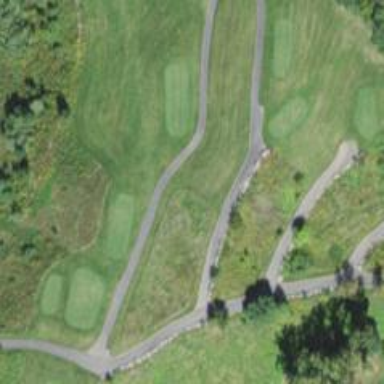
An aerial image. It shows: Asphalt service road used as golf cart path.